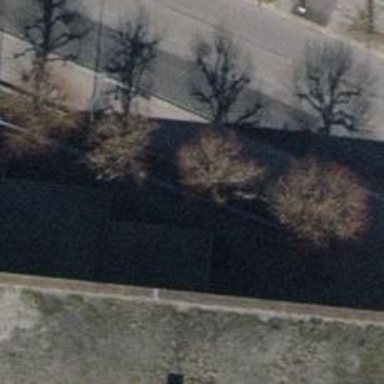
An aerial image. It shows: Tree-lined avenue.